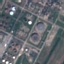
Land use / land cover: Industrial